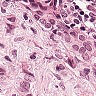
Metastatic tissue present: yes